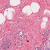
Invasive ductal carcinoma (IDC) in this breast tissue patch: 0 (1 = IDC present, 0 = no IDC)